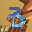
Label: 3